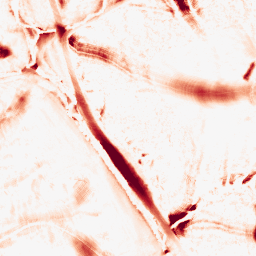
Category: morphological
Decomposition family: morphological
Decomposition parameters: operation: opening
size: 20
Upsampling method: quadratic
Upsampling parameters: scale: 2
Upsampling scale: 2